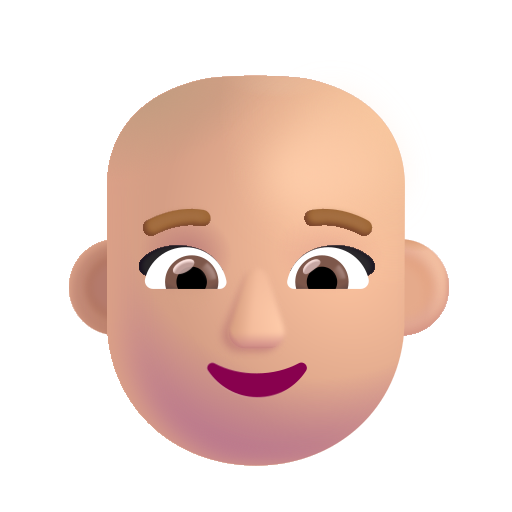
woman bald color  light